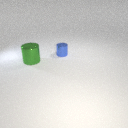
small blue metal cylinder to the right of large green metal cylinder